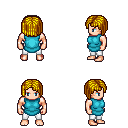
a pixel art fantasy rpg character, male body template, human, light skin, teal tunic, white pants, blonde pageboy hairstyle, four views (front, back, left, right), 2x2 character sprite sheet, small pixel art, hard edges, no anti-aliasing